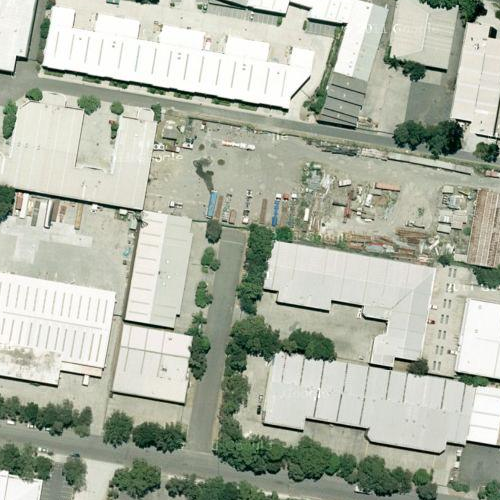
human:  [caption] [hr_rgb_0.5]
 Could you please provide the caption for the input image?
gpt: An industrial area with many white buildings and some roads go through this area .

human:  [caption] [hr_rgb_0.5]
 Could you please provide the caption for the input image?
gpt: An industrial area with many white buildings and some roads go through this area .

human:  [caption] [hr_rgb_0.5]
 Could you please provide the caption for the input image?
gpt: This is an industrial area with some different white buildings .

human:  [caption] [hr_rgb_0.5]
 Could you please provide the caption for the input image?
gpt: Some roads with plants on the roadside go through the industrial area .

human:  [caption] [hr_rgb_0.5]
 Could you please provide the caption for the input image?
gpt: There are some white buildings in the industrial area with some roads go through .